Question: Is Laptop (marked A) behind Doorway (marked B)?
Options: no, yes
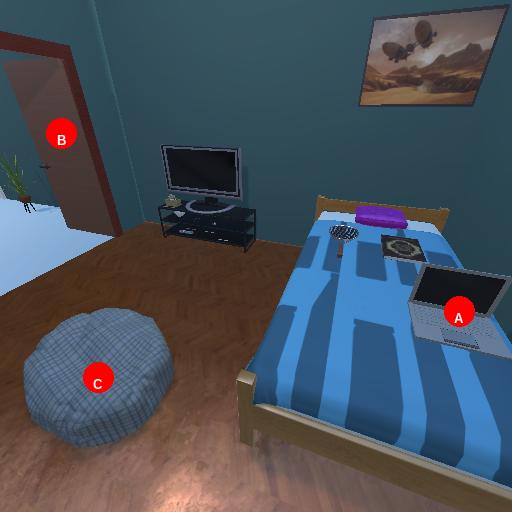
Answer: no